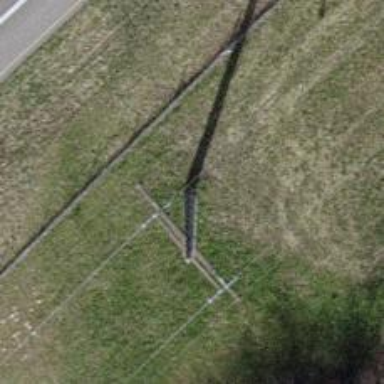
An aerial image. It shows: Power line is depicted.